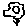
Label: flower